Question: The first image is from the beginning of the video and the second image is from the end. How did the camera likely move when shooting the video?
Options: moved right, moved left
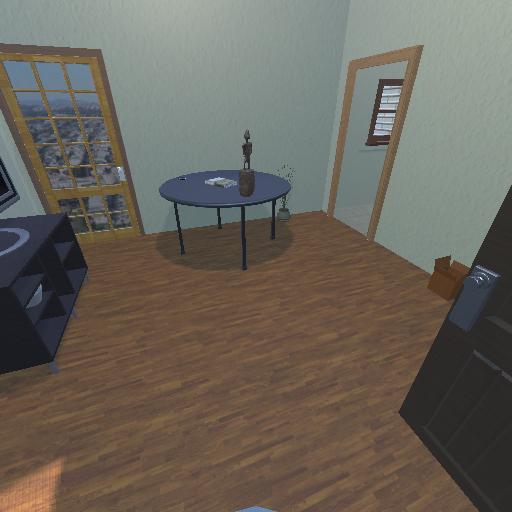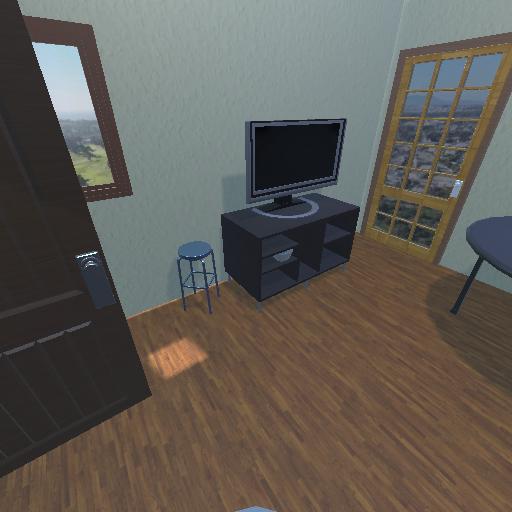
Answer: moved right